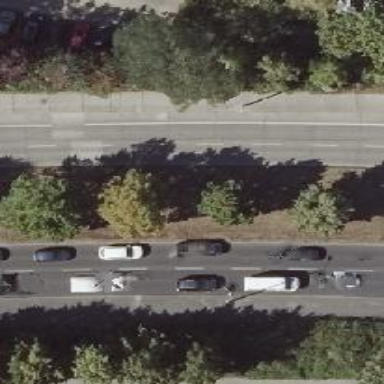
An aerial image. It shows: Beautiful avenue lined with deciduous broadleaved trees.